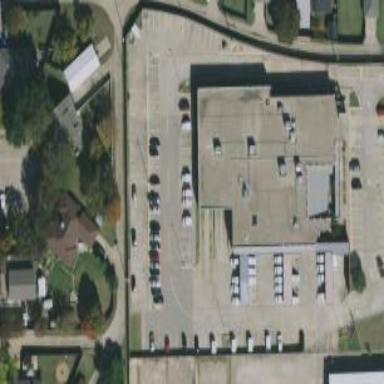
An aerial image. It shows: Public post office with flat roof.